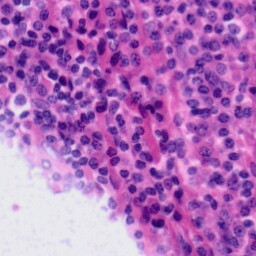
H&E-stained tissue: Tonsil